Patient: sex M, age 78
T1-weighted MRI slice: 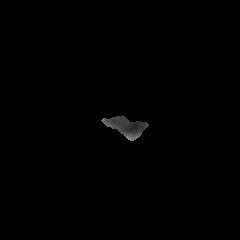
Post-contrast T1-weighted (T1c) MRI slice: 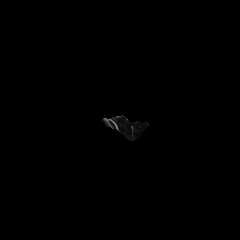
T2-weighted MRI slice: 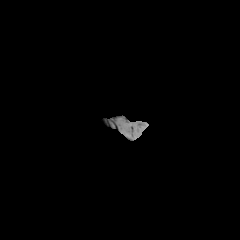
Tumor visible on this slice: no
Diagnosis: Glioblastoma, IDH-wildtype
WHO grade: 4